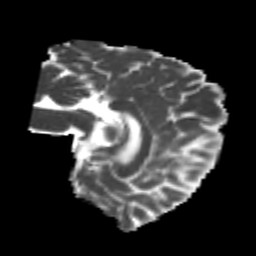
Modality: MD
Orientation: sagittal
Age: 23
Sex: male
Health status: healthy
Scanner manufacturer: philips
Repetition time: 7.388 s
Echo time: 0.08599 s